Question: How opencv getGaborKernel function parameters related to orientation and scale parameters?
I assume theta is orientation, but what refers to scale?
> //! returns the Gabor kernel with the specified parameters
CV_EXPORTS_W Mat getGaborKernel( Size ksize, double sigma, double
theta, double lambd,double gamma, double psi=CV_PI*0.5, int
ktype=CV_64F );
Here is example 5 scales and 8 orientations:

Also I found this parameter explanation:
<URL>
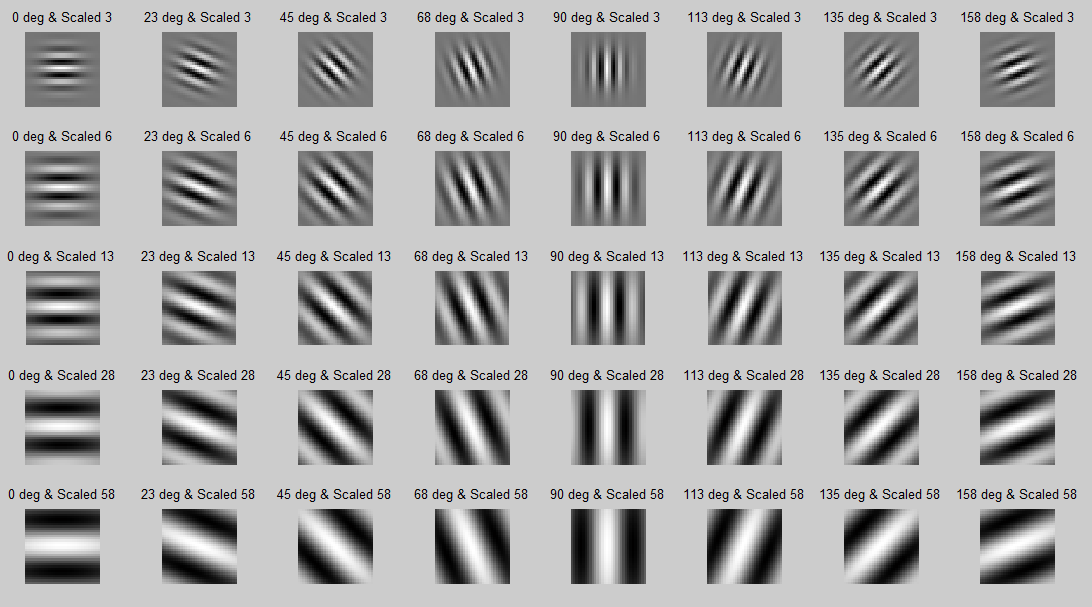
Answer: Here are the meaning of parameters:
- 'ksize'- 'sigma'- 'theta'- 'lambda'- 'gamma'- 'psi'- 'ktype''CV_32F''CV_64F'
The orientation can be modified by 'theta' and the scale by i.e. 'lambda'. Here you have a good tutorial about <URL> instead.
I also attach the image from the site above:

Copyright by <URL>